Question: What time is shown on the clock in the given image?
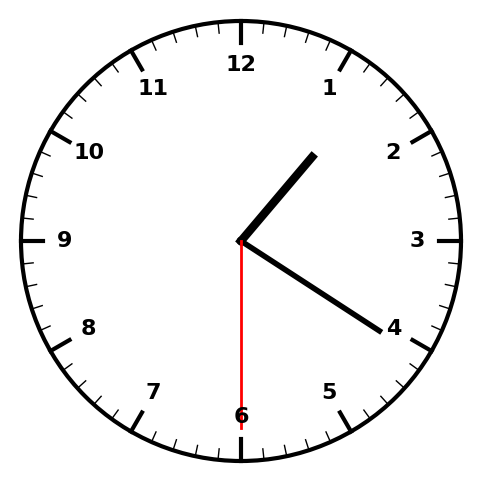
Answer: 01:20:30